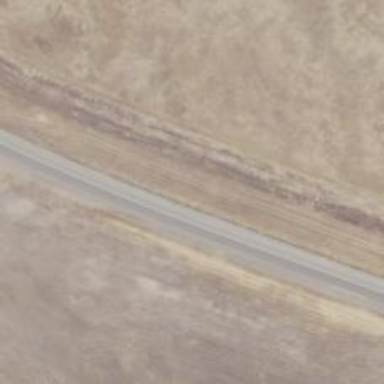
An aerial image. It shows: Trunk link highway with asphalt surface.